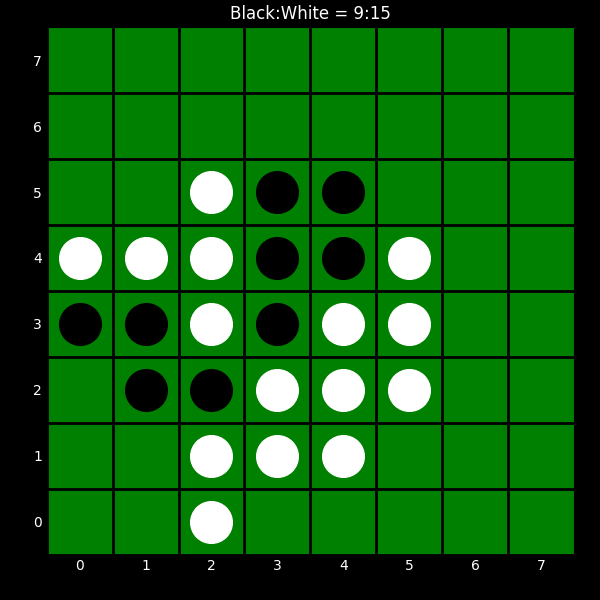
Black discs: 9
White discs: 15